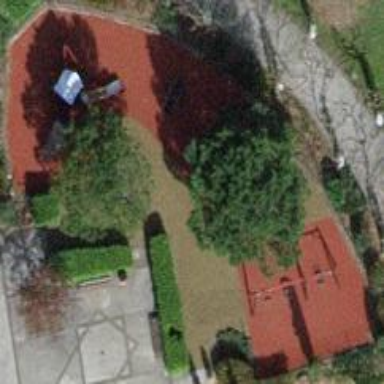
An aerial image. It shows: Playground area for leisure land.